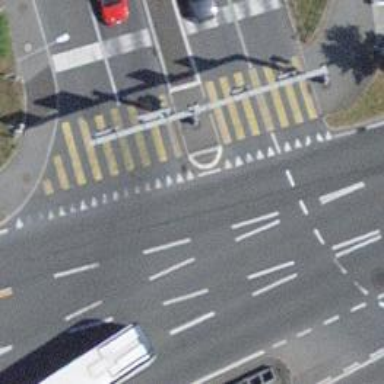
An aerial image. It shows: Zebra crossing controlled by traffic signals with zebra markings.